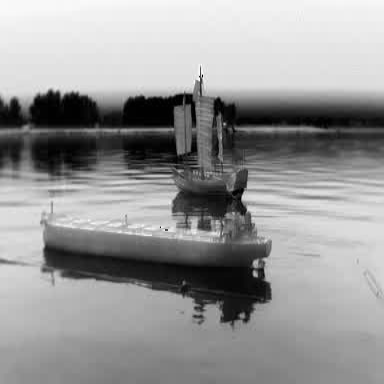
There is a sailboat in the infrared image.